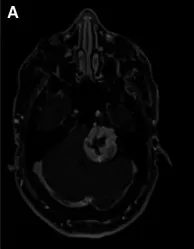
Diagnostic MRI study demonstrating the vestibular schwannoma. Axial T1 with contrast.
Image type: radiology (mri)